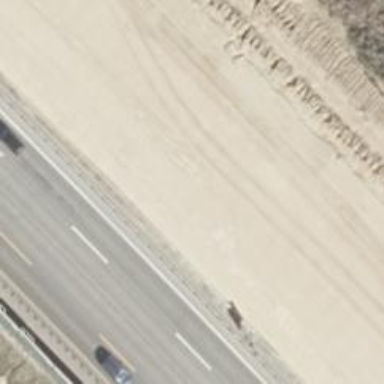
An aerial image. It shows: Asphalt motorway.